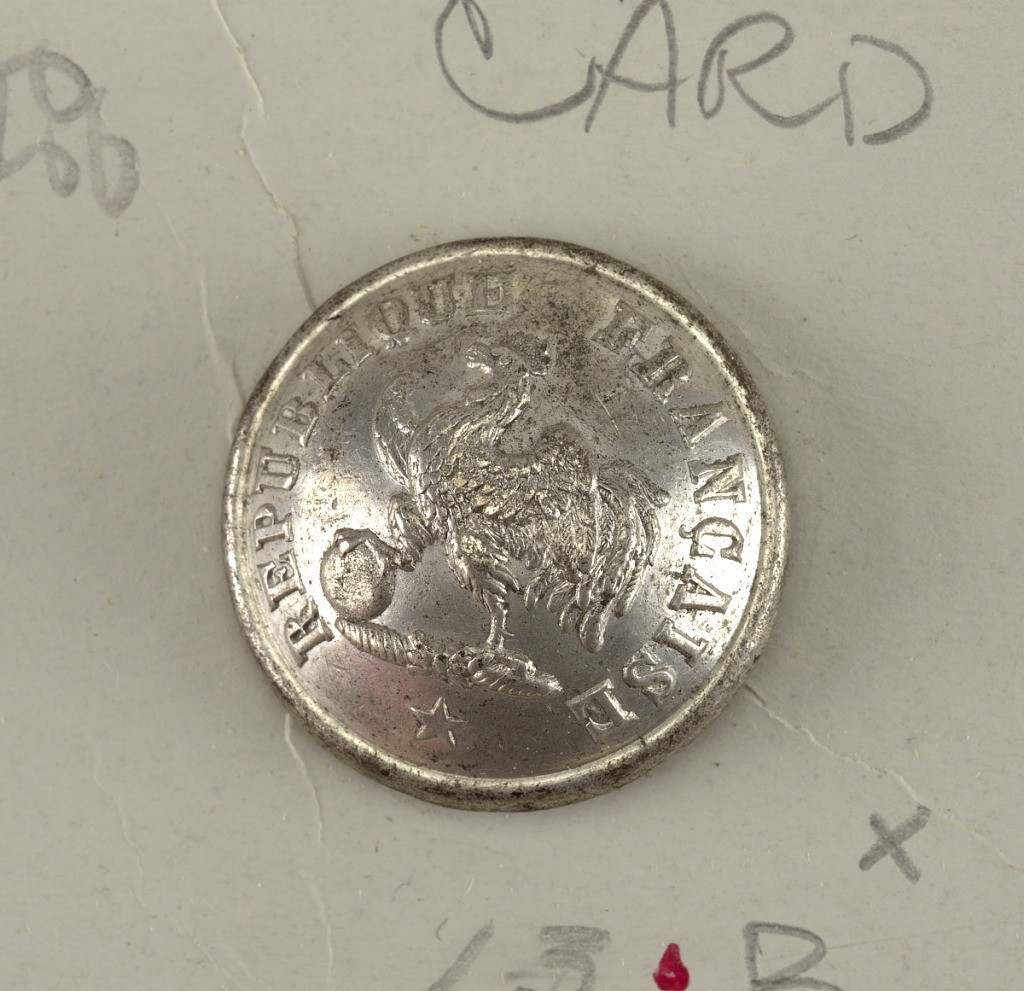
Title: Button
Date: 1870–71
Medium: Brass and pewter
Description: Buttons showing Gallic Cock and words "Republique Francaise" - one star under support, right foot resting on ball.

Component -b is on card H